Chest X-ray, AP view. Patient: 65 years old, sex M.
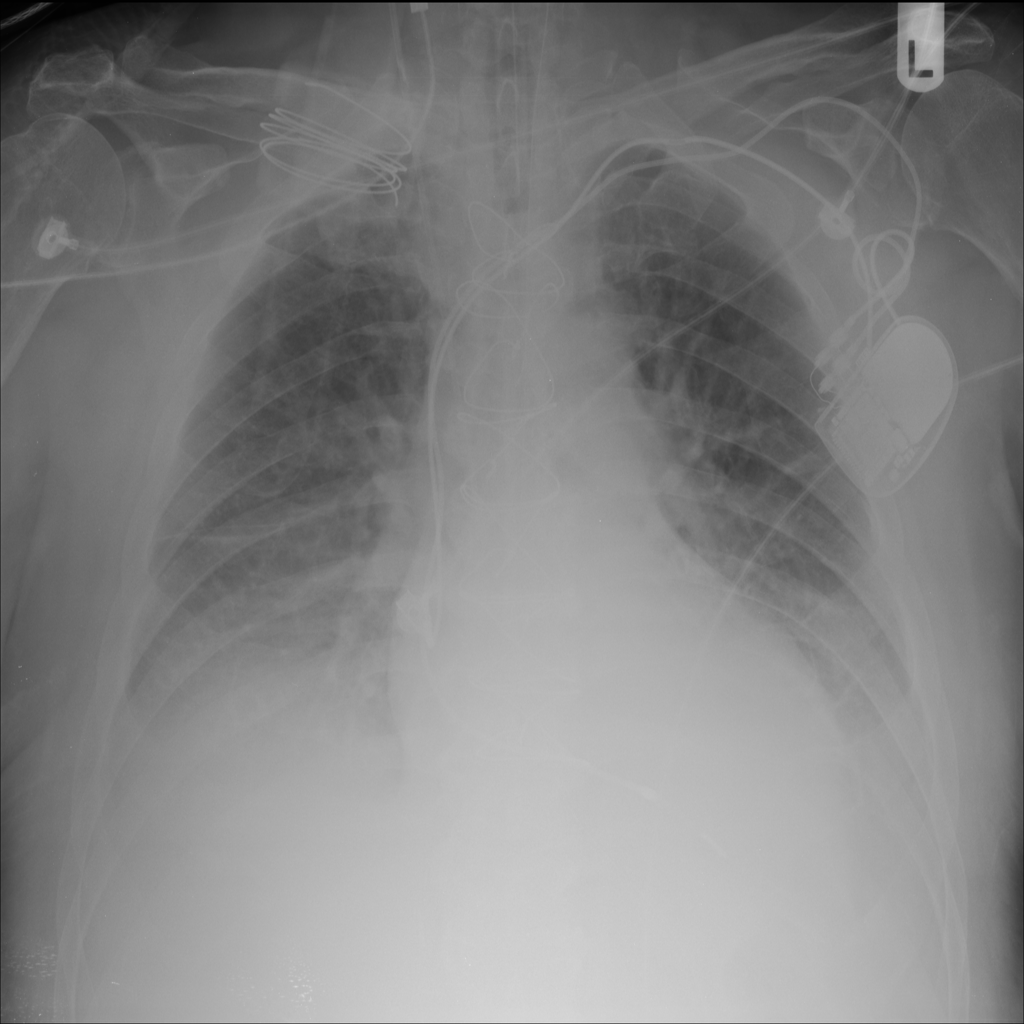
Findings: Consolidation